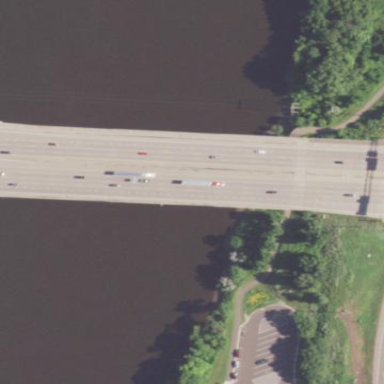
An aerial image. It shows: Bridge with beam structure.